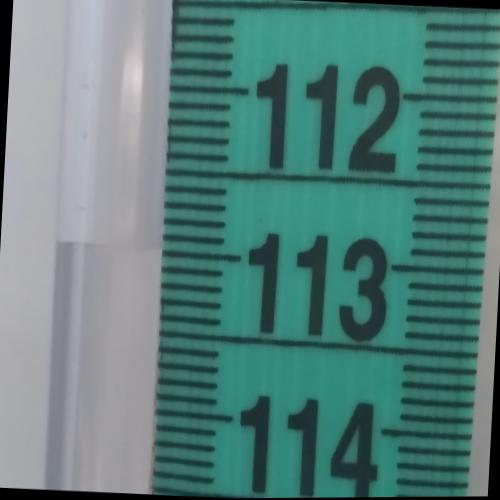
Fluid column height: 113.0 cm